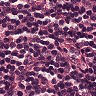
Metastatic tissue present: no